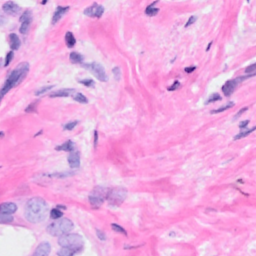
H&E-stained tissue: Breast